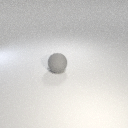
large gray rubber sphere